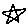
Label: star